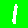
Digit: 1